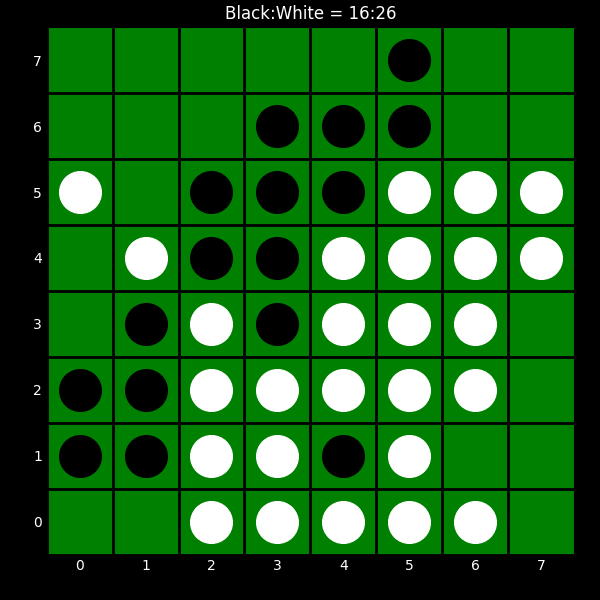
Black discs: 16
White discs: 26